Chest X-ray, AP view. Patient: 57 years old, sex M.
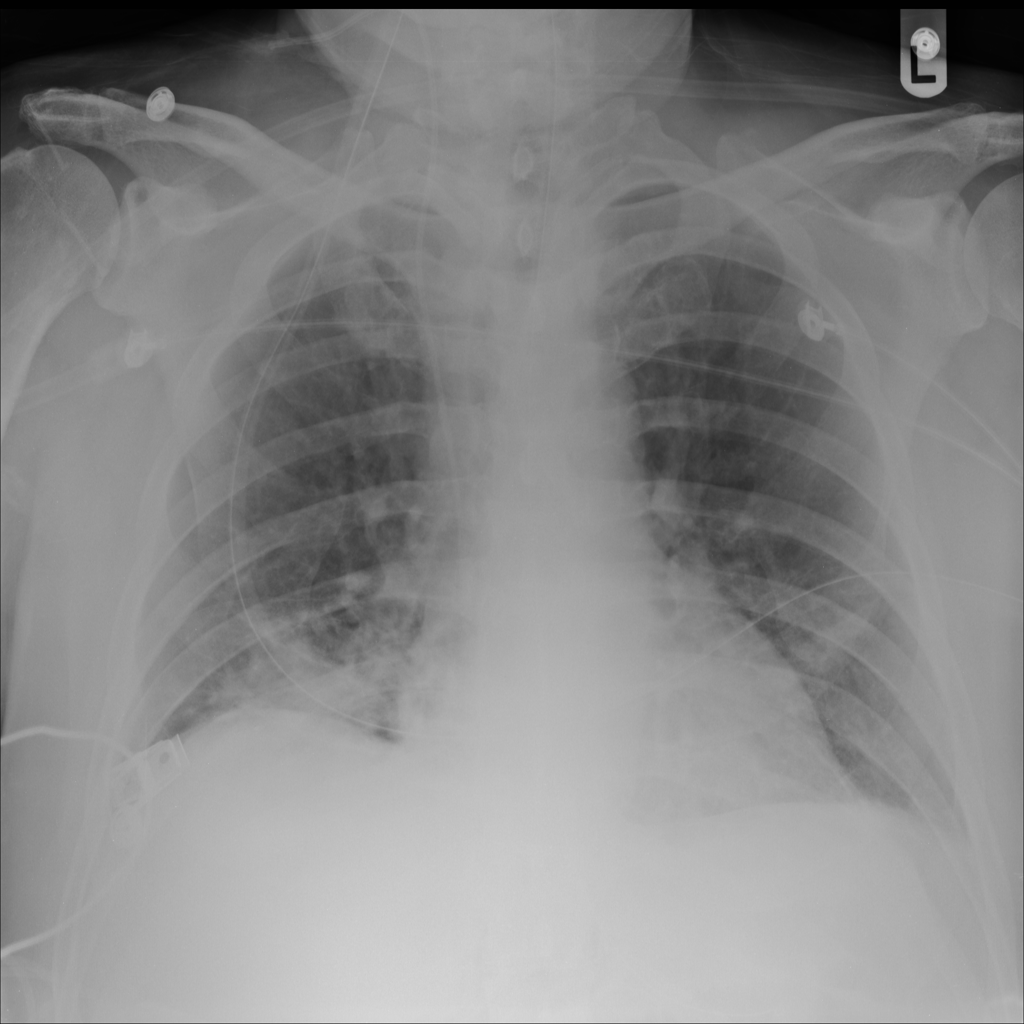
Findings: Infiltration